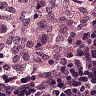
Metastatic tissue present: no